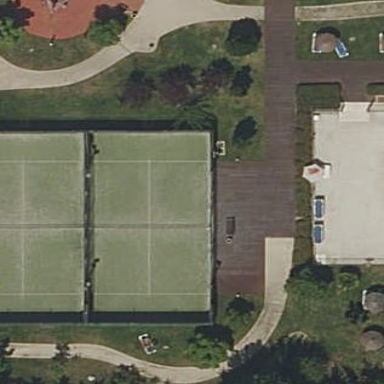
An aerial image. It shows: Paddle tennis court in leisure land pitch.